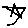
Label: star